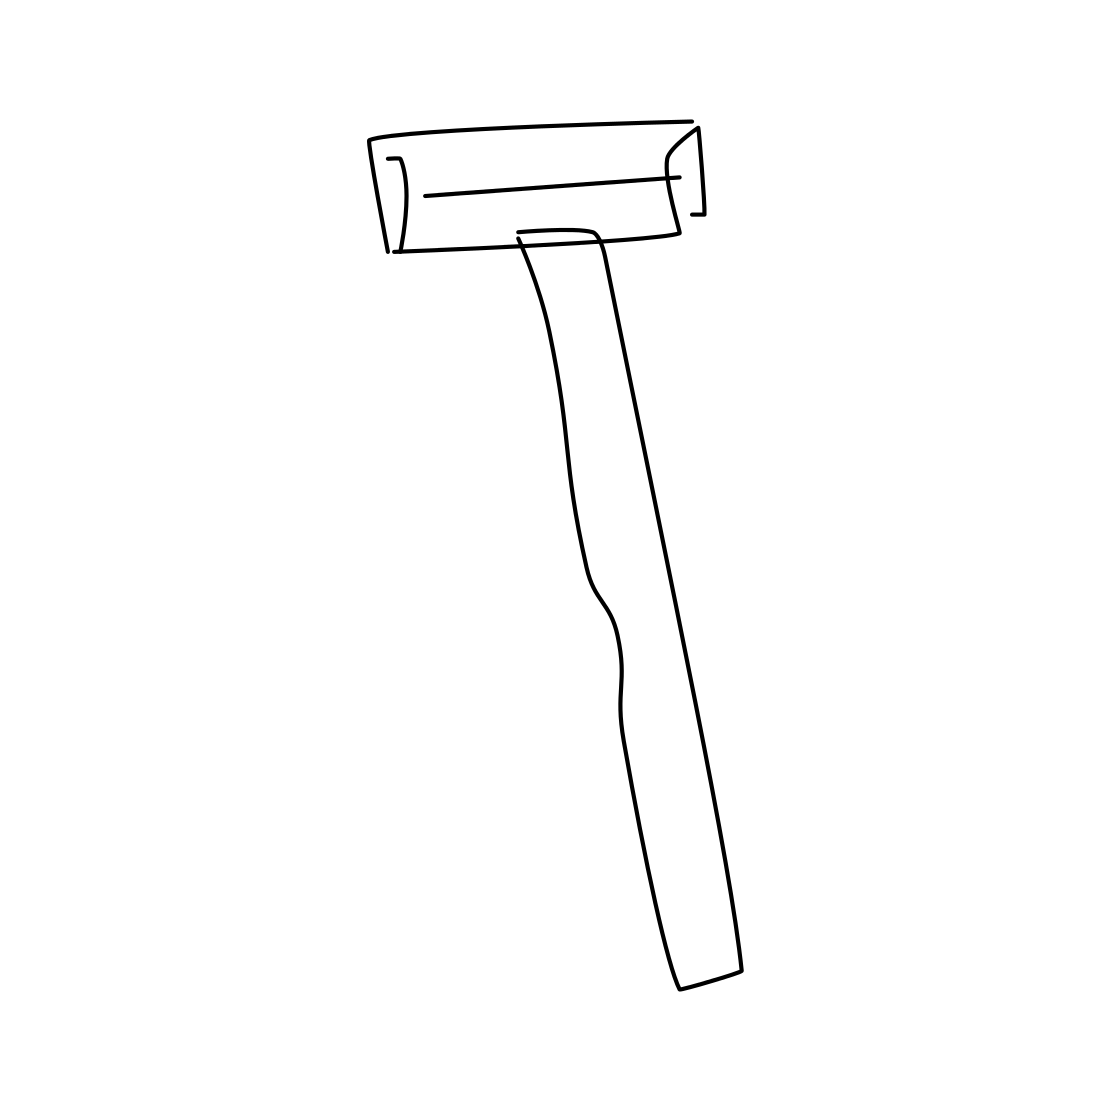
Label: hammer